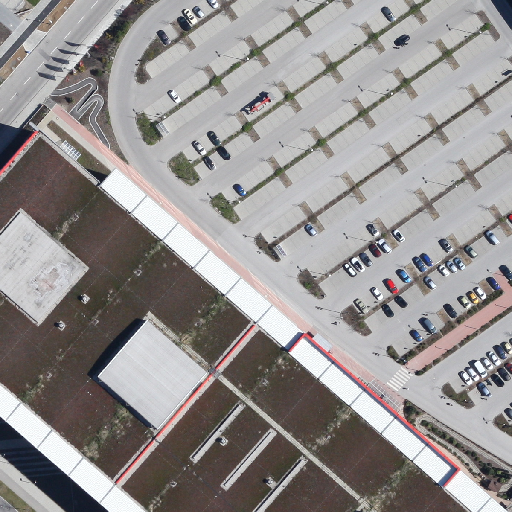
Referring expression: bikeway